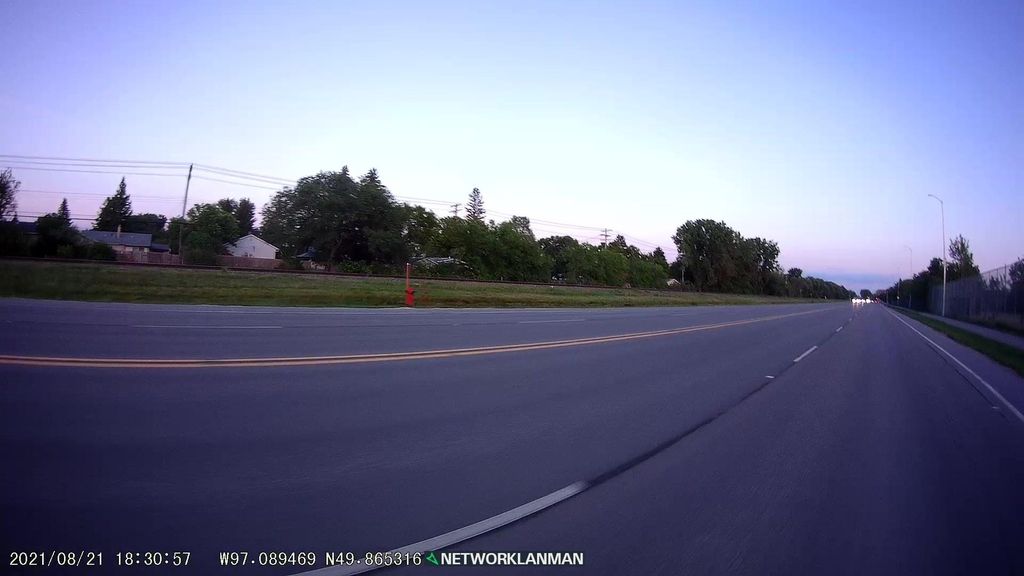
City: winnipeg